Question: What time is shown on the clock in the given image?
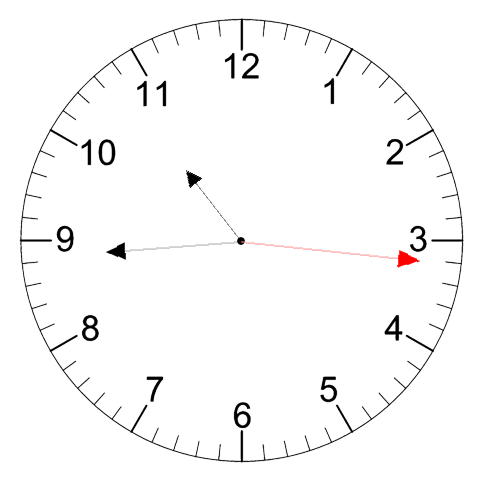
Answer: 10:44:16